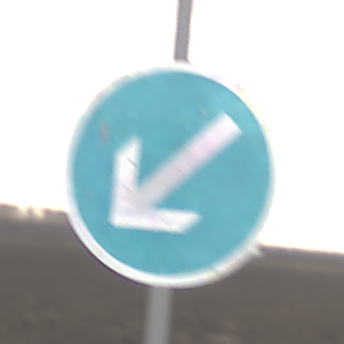
Verkehrszeichen: VorgeschriebeneVorbeifahrtLinks
Umgebung: Outdoor, Nature
Tageszeit: MorningAfternoon
Wetter: Overcast
Licht: Natural
Jahreszeit: NotSpecified
Kontrast: LowContrast